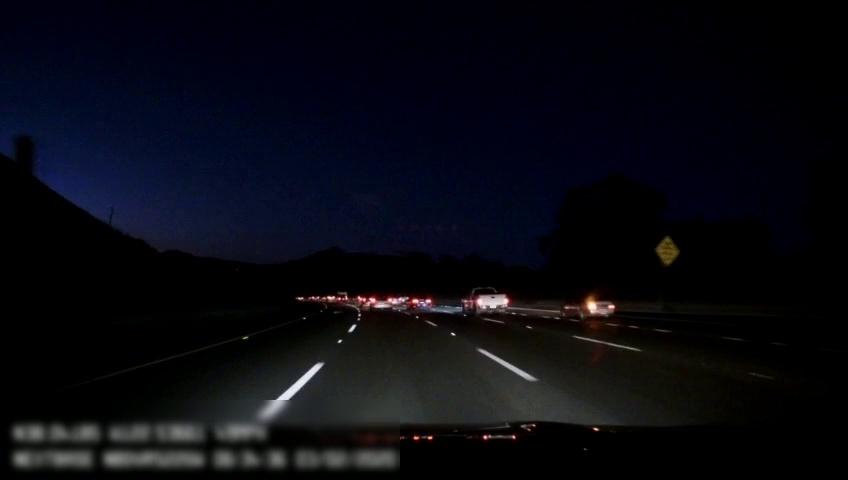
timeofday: Night
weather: Other
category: Drivable Space
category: Vehicles | Car
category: Vehicles | SUV
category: Vehicles | Car
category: Vehicles | Truck
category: Lanes | Alternate Lane
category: Lanes | Current Lane
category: Lanes | Current Lane
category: Lanes | Alternate Lane
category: Lanes | Alternate Lane
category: Lanes | Alternate Lane
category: Traffic | Signs